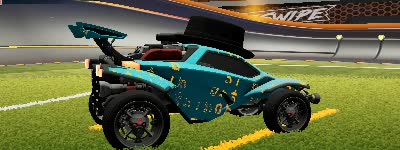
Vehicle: octane